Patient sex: F
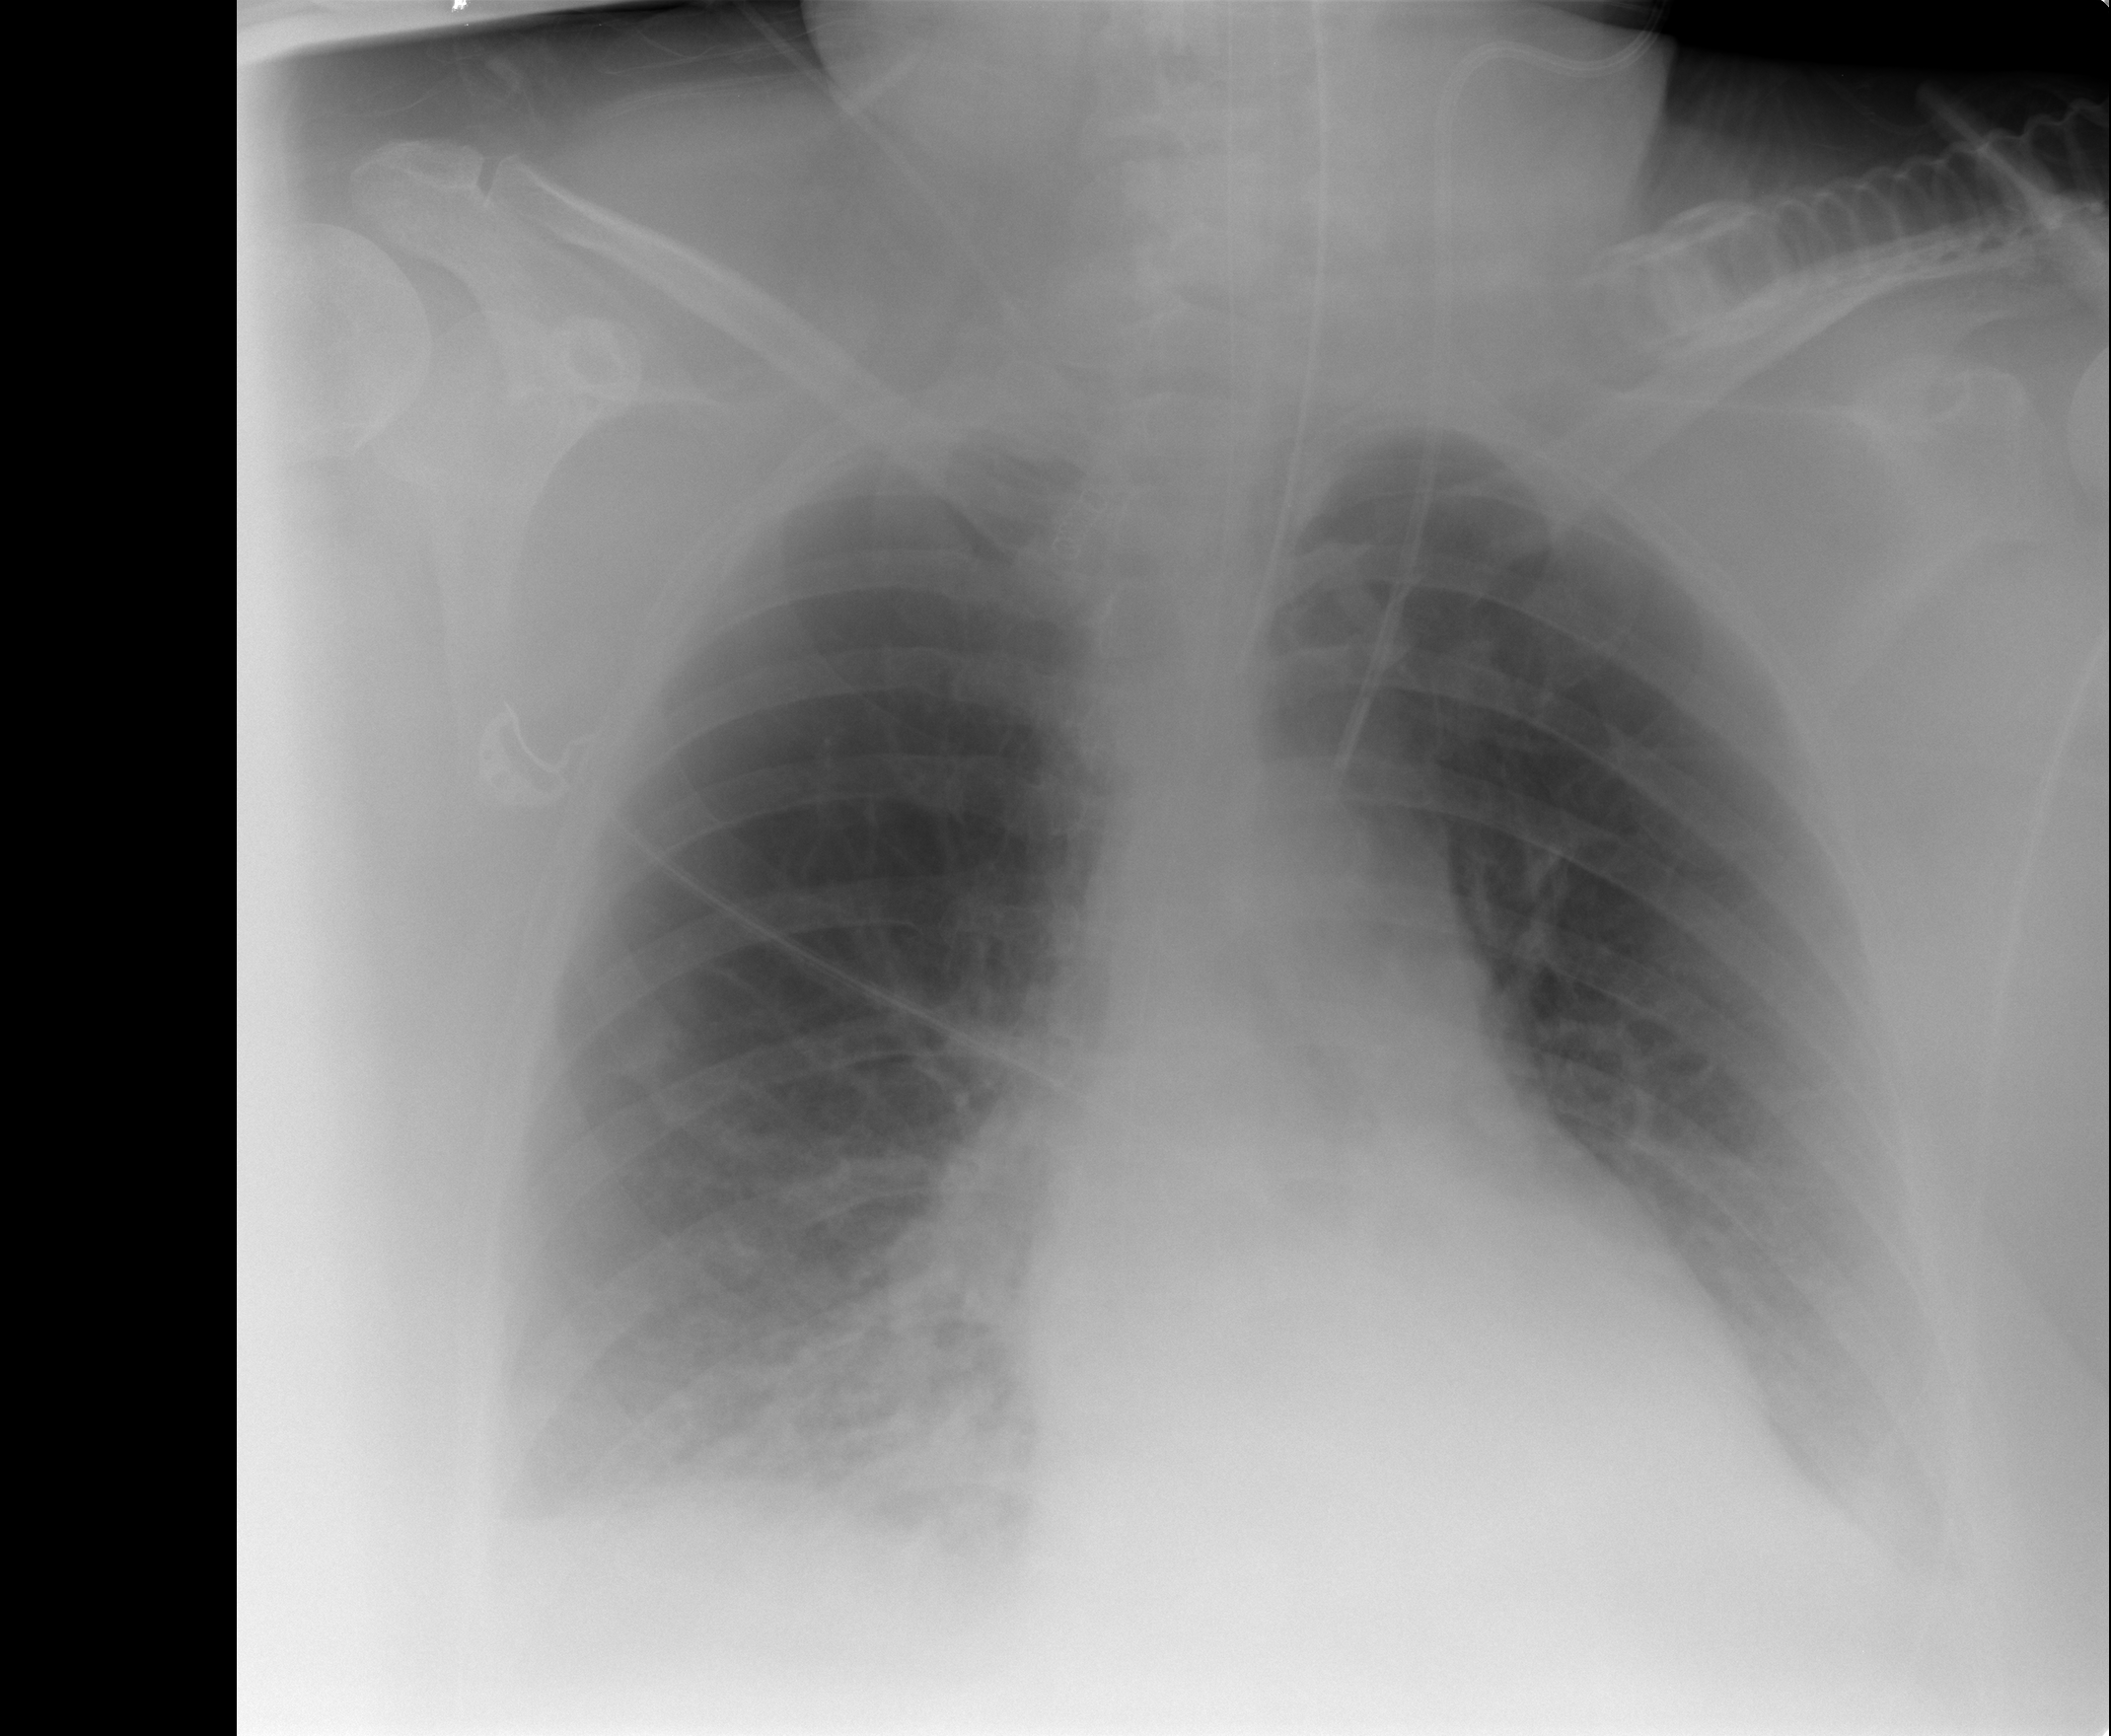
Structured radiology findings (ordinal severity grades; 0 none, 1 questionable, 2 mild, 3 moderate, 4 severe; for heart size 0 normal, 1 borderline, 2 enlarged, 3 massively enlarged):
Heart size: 2
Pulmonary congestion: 0
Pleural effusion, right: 2
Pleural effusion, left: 2
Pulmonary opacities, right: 2
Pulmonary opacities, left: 0
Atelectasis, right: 2
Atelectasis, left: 2